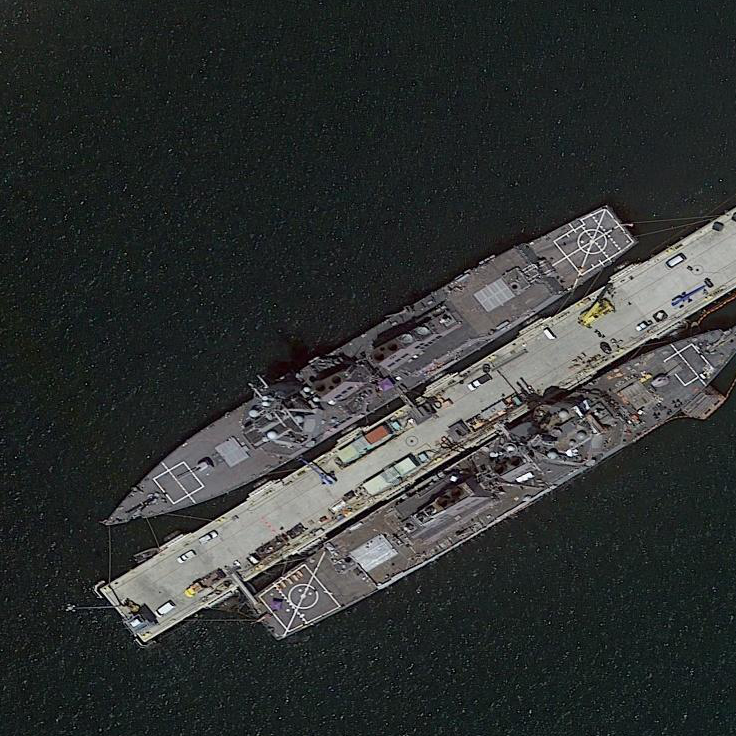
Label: destroyer